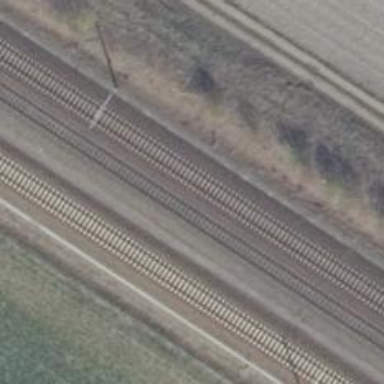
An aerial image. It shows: Railway service station.